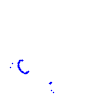
Particle: kaon